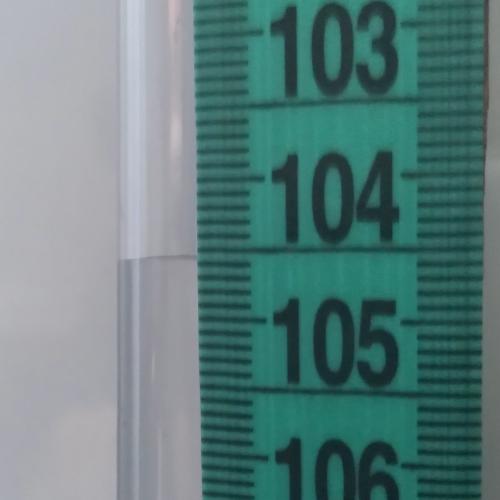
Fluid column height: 104.6 cm